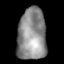
Tissue: lung
Cell type: Epithelial cells
Senescence score: 0.1278
Nuclear area (px): 1468
Mean DAPI intensity: 140.651